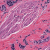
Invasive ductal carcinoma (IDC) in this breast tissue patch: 1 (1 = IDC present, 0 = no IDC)